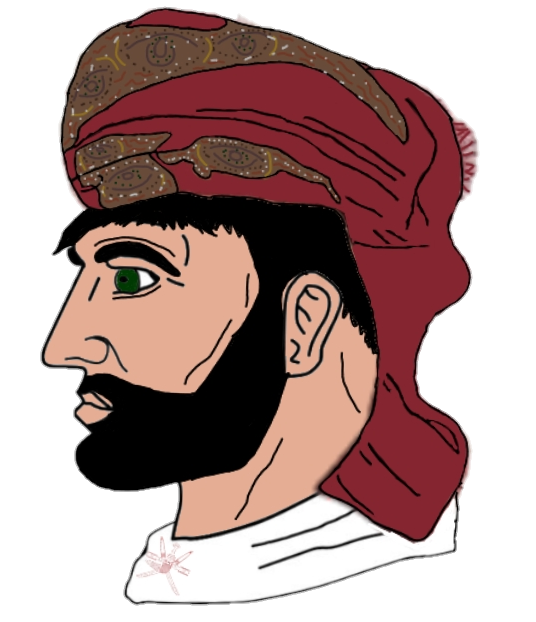
Label: 4_Yes_Chad